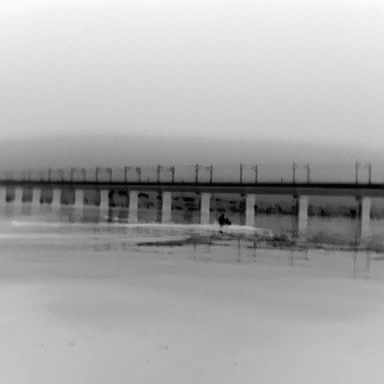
There is a warship in the infrared image.